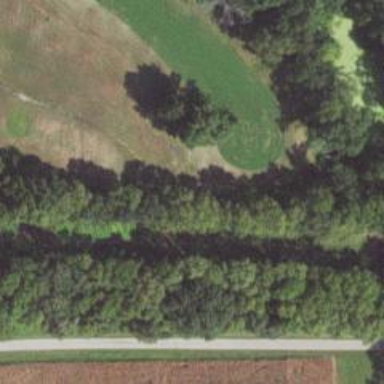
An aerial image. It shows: Path for both road and golf.